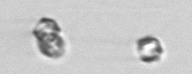
Label: Thalassiosira_sp_aff_mala